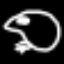
Label: frog